Question: I have webview in my application and I want it to open pop up windows when clicking on a link inside webview. I have added following code but it didn't work:-
'''
WebSettings webSettings = webViewPage.getSettings();
webSettings.setJavaScriptEnabled(true);
webSettings.setSupportMultipleWindows(true);
webSettings.setJavaScriptCanOpenWindowsAutomatically(true);
'''

the popup should appear like this
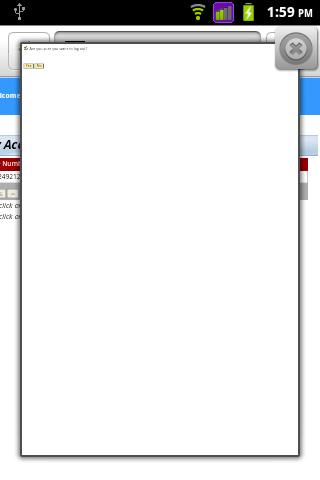
Answer: I am answering my own question after 3 long years:
When a link is touched inside a webpage then depending on a webpage implementation there are two possible scenarios:
1) Link will be opened in same window.
2) Link will be opened in new window.
Well Its easy to handle 1st scenario using below code:
'''
@Override
public boolean shouldOverrideUrlLoading(WebView view, String url) {
view.loadUrl(url);
return true;
}
'''
Overiding shouldOverrideUrlLoading inside WebViewClient implementation will open link in same window.
Now lets look at the 2nd case, where webpage is requesting a url to be open in new window. For this case we need to tell our webview to support multiple windows like below:
'''
webView.getSettings().setSupportMultipleWindows(true);
'''
and then adding a new web chrome client to webview to get event when new window is requested by webpage
'''
webView.setWebChromeClient(new WebChromeClient() {
@Override
public boolean onCreateWindow(WebView view, boolean isDialog,
boolean isUserGesture, Message resultMsg) {
WebView newWebView = new WebView(WebpageActivity.this);
newWebView.getSettings().setJavaScriptEnabled(true);
newWebView.getSettings().setSupportZoom(true);
newWebView.getSettings().setBuiltInZoomControls(true);
newWebView.getSettings().setPluginState(PluginState.ON);
newWebView.getSettings().setSupportMultipleWindows(true);
view.addView(newWebView);
WebView.WebViewTransport transport = (WebView.WebViewTransport) resultMsg.obj;
transport.setWebView(newWebView);
resultMsg.sendToTarget();
newWebView.setWebViewClient(new WebViewClient() {
@Override
public boolean shouldOverrideUrlLoading(WebView view, String url) {
view.loadUrl(url);
return true;
}
});
return true;
}
}
});
'''
Cheers!!!